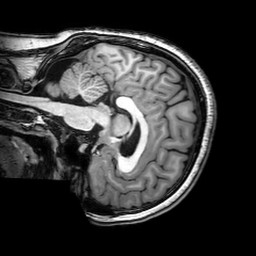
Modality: T1w
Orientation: sagittal
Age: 21
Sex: female
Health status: healthy
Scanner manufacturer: philips
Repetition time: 0.008182 s
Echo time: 0.00375 s